【题型】解答题　【知识点】立体几何　【难度】hard
如图，圆台 $O_1O_2$ 的一个轴截面为等腰梯形 $A_1ACC_1$，$AC=2AA_1=2A_1C_1=4$，$B$ 为底面圆周上异于 $A$、$C$ 的点.

(1) 求该圆台的侧面积 $S$；

(2) 若 $P$ 是线段 $BC$ 的中点，求证：直线 $C_1P \parallel$ 平面 $A_1AB$；

(3) 若 $AB=BC$，设直线 $l$ 为平面 $A_1AB$ 与平面 $C_1CB$ 的交线，设 $l \cap$ 平面 $AA_1C_1C=D$，点 $Q$ 在线段 $BD$ 上（不含端点），直线 $BC_1$ 与平面 $QAC$ 所成的角大小为 $\alpha$，求 $\sin\alpha$ 的最大值.
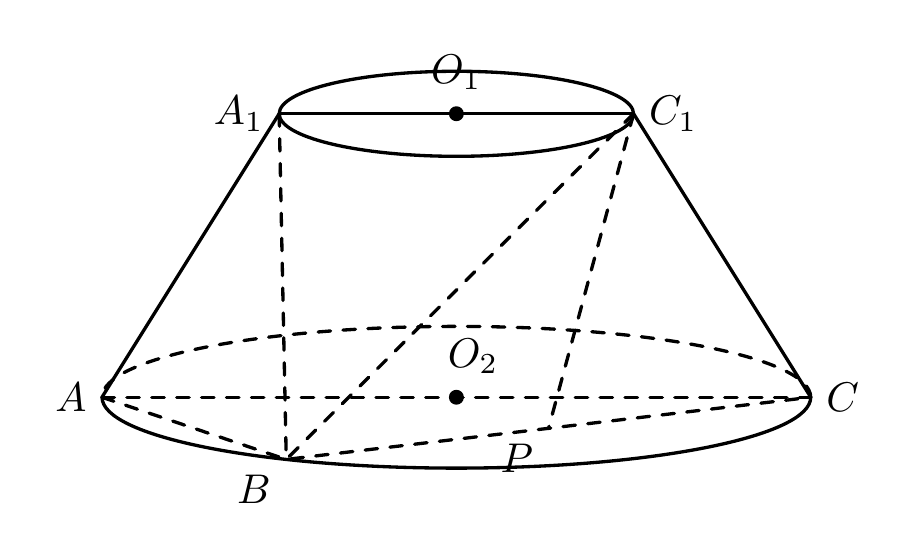
【解答】
【答案】 (1) $6\pi$

(2) 证明见解析

(3) $\frac{\sqrt{14}}{4}$

【分析】
(1) 由圆台侧面积公式即可求解；

(2) 取 $AB$ 中点 $H$，连接 $A_1H, PH$，通过证明四边形 $A_1C_1PH$ 为平行四边形得到 $C_1P \parallel A_1H$，然后根据线面平行的判定定理完成证明；

(3) 延长 $AA_1, CC_1$ 交于点 $O$，建立合适空间直角坐标系，然后利用向量法表示出 $\sin\alpha$，再根据二次函数的性质求解出最大值即可.

【详解】
(1) 因为 $AC=2AA_1=2A_1C_1=4$，
所以圆台的侧面积为 $\frac{1}{2}(2\pi \times 2 + 2\pi \times 1) \times 2 = 6\pi$；

(2) 取 $AB$ 中点 $H$，连接 $A_1H, PH$，如图，

因为 $P$ 为 $BC$ 中点，所以 $PH \parallel AC, PH=\frac{1}{2}AC$，
在等腰梯形 $A_1ACC_1$ 中，$A_1C_1 \parallel AC, A_1C_1=\frac{1}{2}AC$，

所以 $HP \parallel A_1C_1, HP=A_1C_1$，

所以四边形 $A_1C_1PH$ 为平行四边形，

所以 $C_1P \parallel A_1H$，又 $A_1H \subset$ 平面 $A_1AB$，$C_1P \not\subset$ 平面 $A_1AB$，

所以 $C_1P \parallel$ 平面 $A_1AB$；

(3) 延长 $AA_1, CC_1$ 交于点 $O$，作直线 $BO$，

因为 $B, O$ 两点分别在平面 $A_1AB$ 与平面 $C_1CB$ 内，

所以直线 $BO$ 即为直线 $l$，

又 $l \cap$ 平面 $AA_1C_1C=D$，

所以 $O$ 点，即为点 $D$，

$\because AB=BC$，则 $O_2B \perp AC$，

以直线 $O_2A, O_2B, O_2O$ 分别为 $x, y, z$ 轴，建立空间直角坐标系，如图所示，

在等腰梯形 $A_1ACC_1$ 中，$AC=2AA_1=2A_1C_1=4$，
此梯形的高为 $h = \sqrt{AA_1^2 - \left(\frac{AC-A_1C_1}{2}\right)^2} = \sqrt{3}$，

因为 $A_1C_1 = \frac{1}{2}AC, A_1C_1 \parallel AC$，所以 $A_1C_1$ 为 $\triangle OAC$ 的中位线，

则 $O_2(0,0,0), O(0,0,2\sqrt{3}), A(2,0,0), B(0,2,0), C_1(-1,0,\sqrt{3})$，
所以 $\overrightarrow{BC_1} = (-1, -2, \sqrt{3}), \overrightarrow{AB} = (-2, 2, 0), \overrightarrow{BO} = (0, -2, 2\sqrt{3}), \overrightarrow{O_2A} = (2, 0, 0)$，

设 $\overrightarrow{BQ} = \lambda\overrightarrow{BO}$，则 $\overrightarrow{AQ} = \overrightarrow{AB} + \overrightarrow{BQ} = \overrightarrow{AB} + \lambda\overrightarrow{BO} = (-2, 2-2\lambda, 2\sqrt{3}\lambda)$，

设平面 $QAC$ 的一个法向量为 $\vec{n} = (x, y, z)$，
则 $\begin{cases} \vec{n} \cdot \overrightarrow{O_2A} = 2x = 0 \\ \vec{n} \cdot \overrightarrow{AQ} = -2x + (2-2\lambda)y + 2\sqrt{3}\lambda z = 0 \end{cases}$，

令 $y=\sqrt{3}\lambda$，得 $\vec{n} = (0, \sqrt{3}\lambda, \lambda-1)$，

则有：$\sin\alpha = |\cos\langle\vec{n}, \overrightarrow{BC_1}\rangle| = \frac{|\vec{n} \cdot \overrightarrow{BC_1}|}{|\vec{n}||\overrightarrow{BC_1}|} = \frac{|-2\times\sqrt{3}\lambda + \sqrt{3}(\lambda-1)|}{\sqrt{(\sqrt{3}\lambda)^2 + (\lambda-1)^2} \times \sqrt{(-1)^2 + (-2)^2 + (\sqrt{3})^2}} = \frac{\sqrt{3}|\lambda+1|}{2\sqrt{2} \times \sqrt{4\lambda^2-2\lambda+1}}$，

令 $t = \lambda+1$，则 $\sin\alpha = \frac{\sqrt{3}|t|}{2\sqrt{2} \times \sqrt{4t^2-10t+7}}$，

当 $t=0$ 时，$\sin\alpha=0$，此时 $\lambda=-1$，

当 $t \neq 0$ 时，$0 < \sin\alpha = \frac{\sqrt{3}}{2\sqrt{2} \times \sqrt{4 - \frac{10}{t} + \frac{7}{t^2}}} = \frac{\sqrt{3}}{2\sqrt{2} \times \sqrt{7\left(\frac{1}{t}-\frac{5}{7}\right)^2 + \frac{3}{7}}} \le \frac{\sqrt{14}}{4}$，

当且仅当 $\frac{1}{t} = \frac{5}{7}$，即 $\lambda = \frac{2}{5}$ 时取得等号，

综上所述，$\sin\alpha$ 的最大值为 $\frac{\sqrt{14}}{4}$.

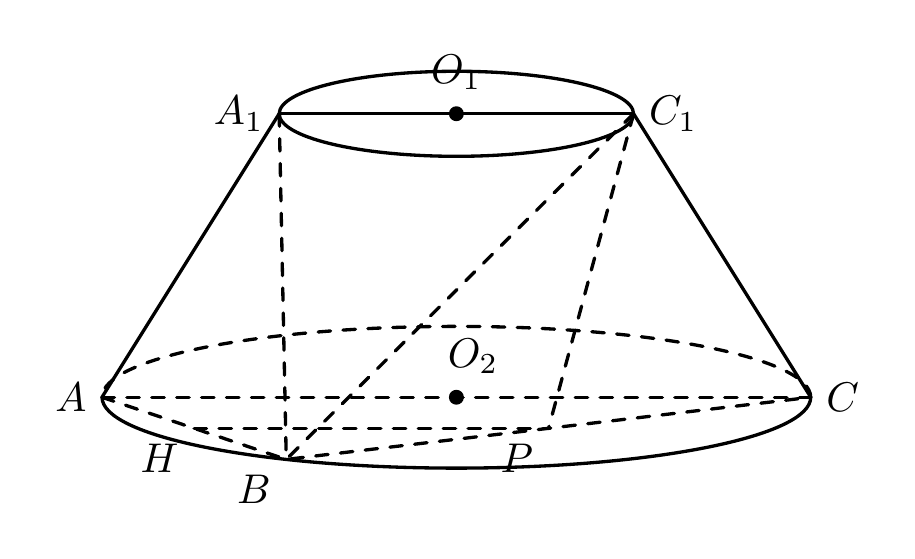
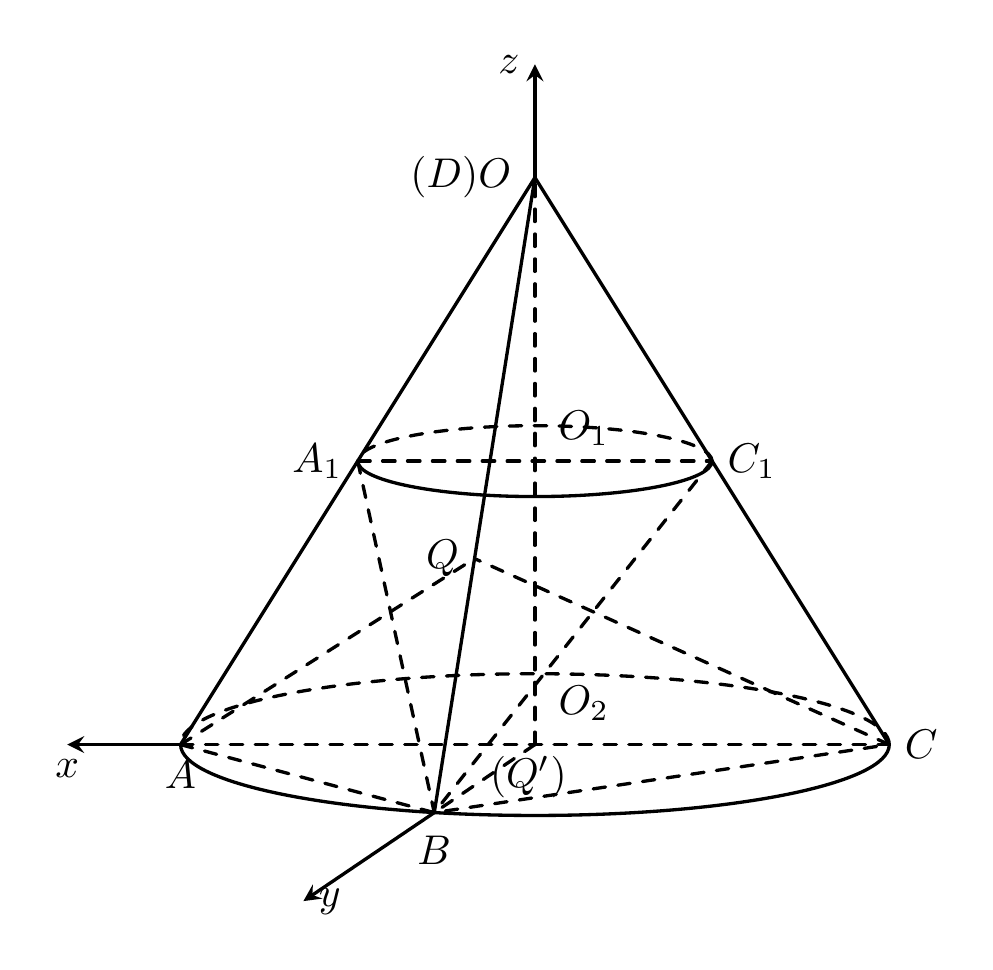